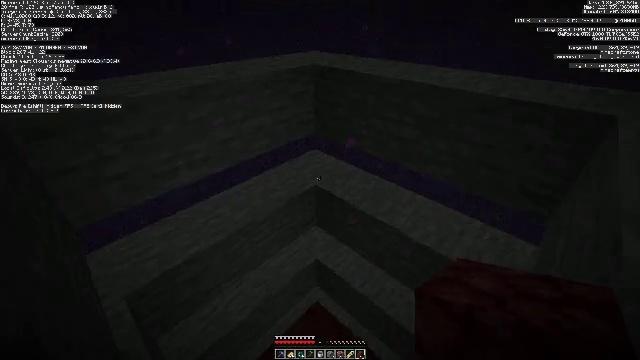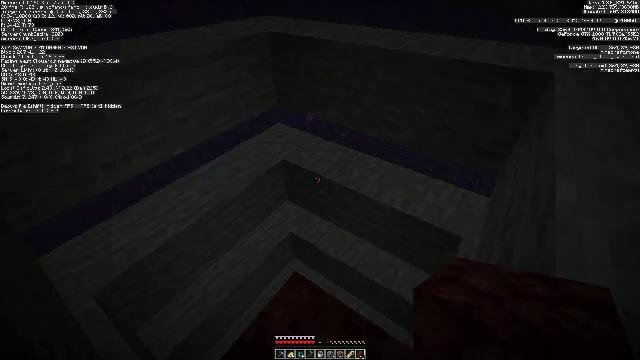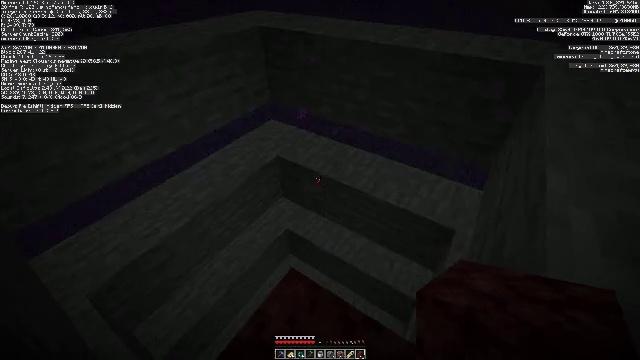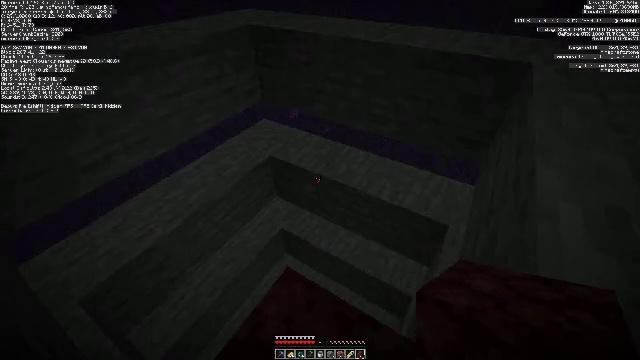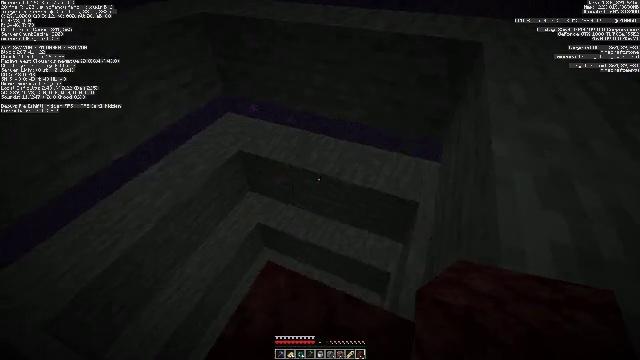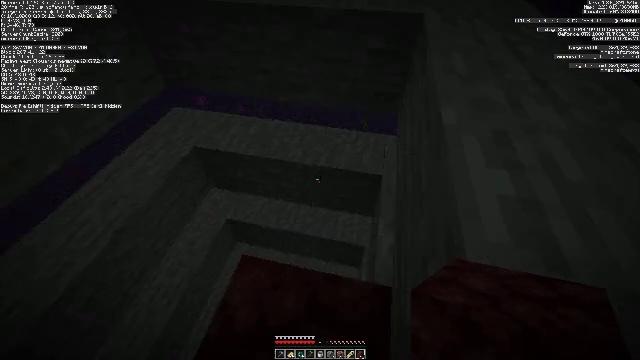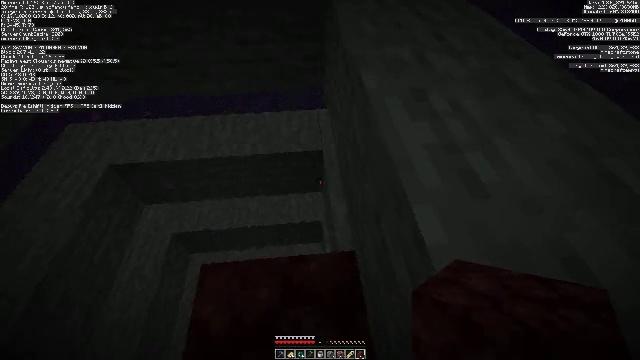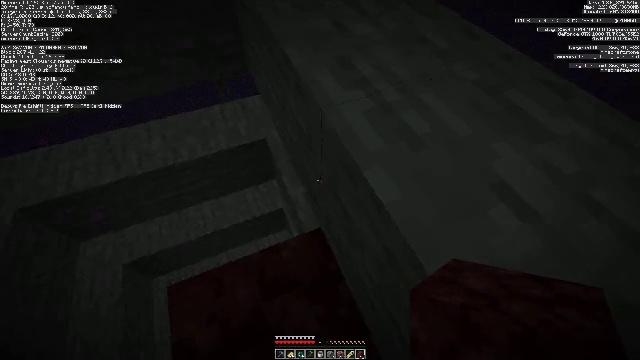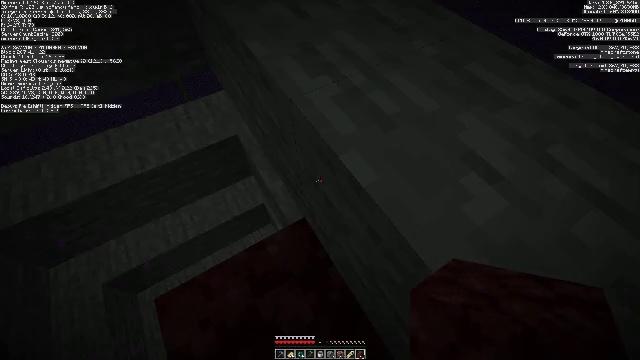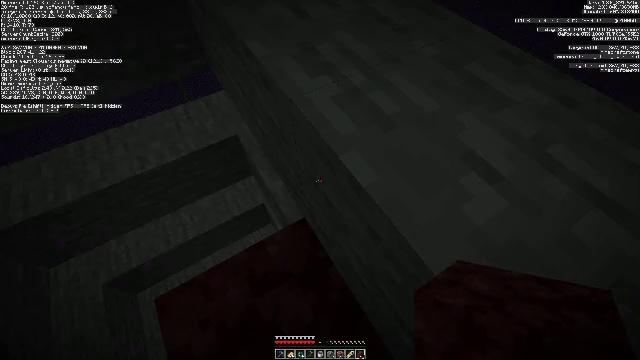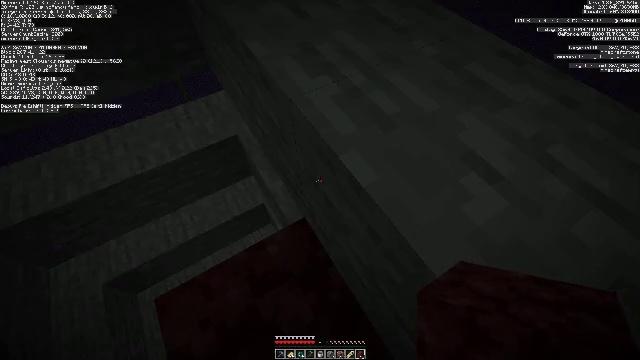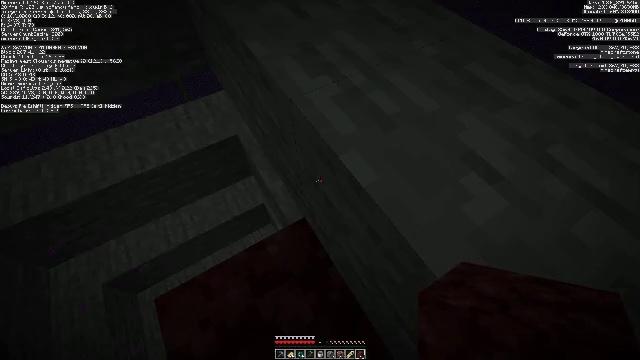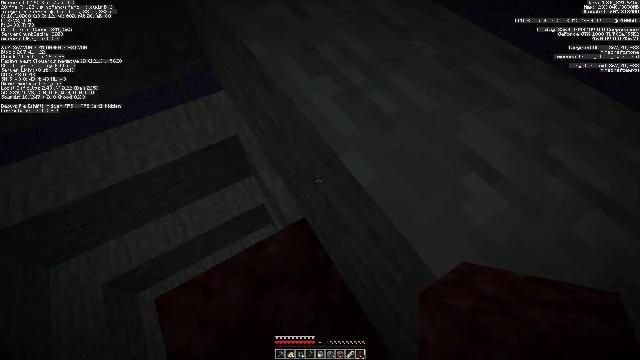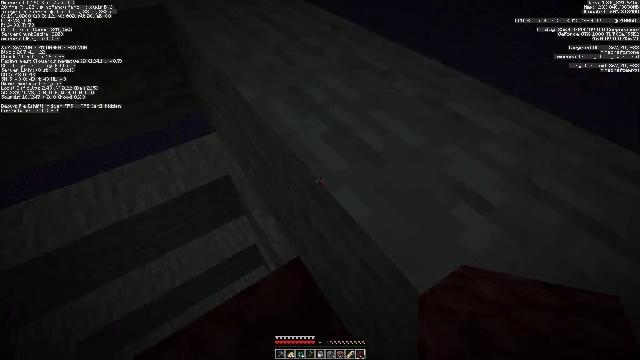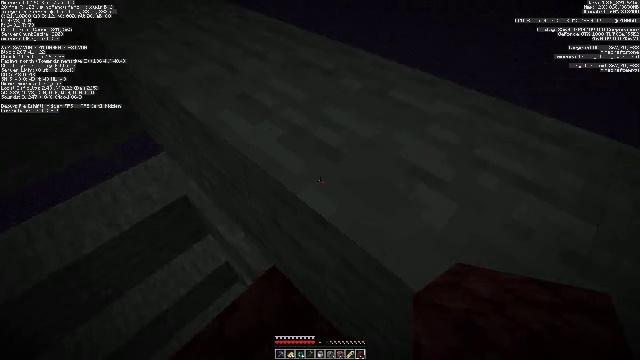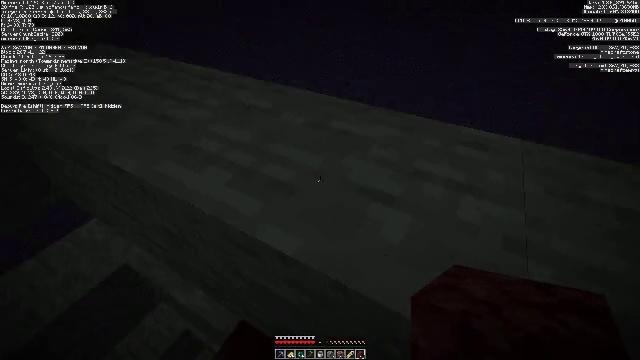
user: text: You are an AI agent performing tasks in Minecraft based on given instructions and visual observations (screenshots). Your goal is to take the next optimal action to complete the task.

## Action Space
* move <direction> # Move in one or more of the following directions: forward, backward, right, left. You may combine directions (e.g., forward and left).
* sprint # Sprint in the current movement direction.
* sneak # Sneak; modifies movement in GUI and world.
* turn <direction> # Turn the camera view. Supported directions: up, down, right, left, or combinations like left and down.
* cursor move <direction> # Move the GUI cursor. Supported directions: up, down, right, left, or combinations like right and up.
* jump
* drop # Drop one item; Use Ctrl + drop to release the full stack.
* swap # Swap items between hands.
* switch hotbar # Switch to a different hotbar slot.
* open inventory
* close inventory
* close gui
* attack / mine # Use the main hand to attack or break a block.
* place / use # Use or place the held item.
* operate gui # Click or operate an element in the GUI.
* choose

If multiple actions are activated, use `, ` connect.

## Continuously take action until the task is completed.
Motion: motion action
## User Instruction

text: Break the oak trapdoor to collect it.
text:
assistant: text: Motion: turn right and down
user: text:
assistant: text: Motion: turn right
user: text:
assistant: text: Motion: turn right
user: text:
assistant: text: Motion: turn right and down
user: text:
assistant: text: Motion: turn right and down
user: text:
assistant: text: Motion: turn right and down
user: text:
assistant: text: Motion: turn right and down
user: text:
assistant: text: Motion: turn right and down
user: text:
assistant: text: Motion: no_op
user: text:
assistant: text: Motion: no_op
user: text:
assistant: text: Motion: no_op
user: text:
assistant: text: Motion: no_op
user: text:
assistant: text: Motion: turn right and up
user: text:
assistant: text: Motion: turn right
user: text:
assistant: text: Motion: turn right and up
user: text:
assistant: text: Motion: turn right and up
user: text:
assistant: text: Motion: turn right and up
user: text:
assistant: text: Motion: turn right and up
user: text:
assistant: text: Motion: turn right and up
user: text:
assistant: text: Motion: turn right and up
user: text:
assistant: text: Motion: turn right and up
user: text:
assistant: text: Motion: turn right and up
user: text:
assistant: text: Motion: turn right and up
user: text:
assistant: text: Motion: turn right and up
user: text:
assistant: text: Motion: turn up
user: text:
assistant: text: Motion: no_op
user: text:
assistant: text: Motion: no_op
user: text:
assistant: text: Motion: turn left and down
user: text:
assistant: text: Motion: turn left and down, attack / mine
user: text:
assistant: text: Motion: attack / mine